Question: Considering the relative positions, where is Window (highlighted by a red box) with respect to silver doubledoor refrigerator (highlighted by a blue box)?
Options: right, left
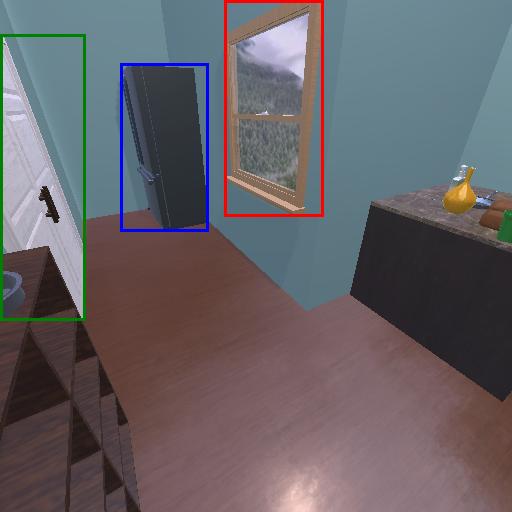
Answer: right